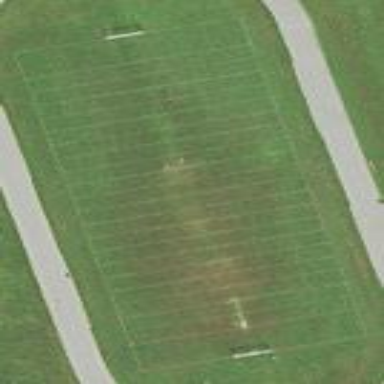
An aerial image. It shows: Pitch for American football.